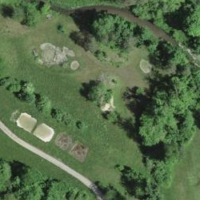
EUNIS habitat code: 25
Species observed at this site:
Onopordum acanthium
Euphorbia cyparissias
Achillea millefolium